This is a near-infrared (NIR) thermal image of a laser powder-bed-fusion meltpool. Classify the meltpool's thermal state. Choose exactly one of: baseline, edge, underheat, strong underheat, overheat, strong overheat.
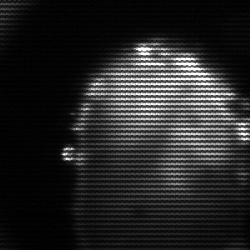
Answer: baseline